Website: walmart
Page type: payment
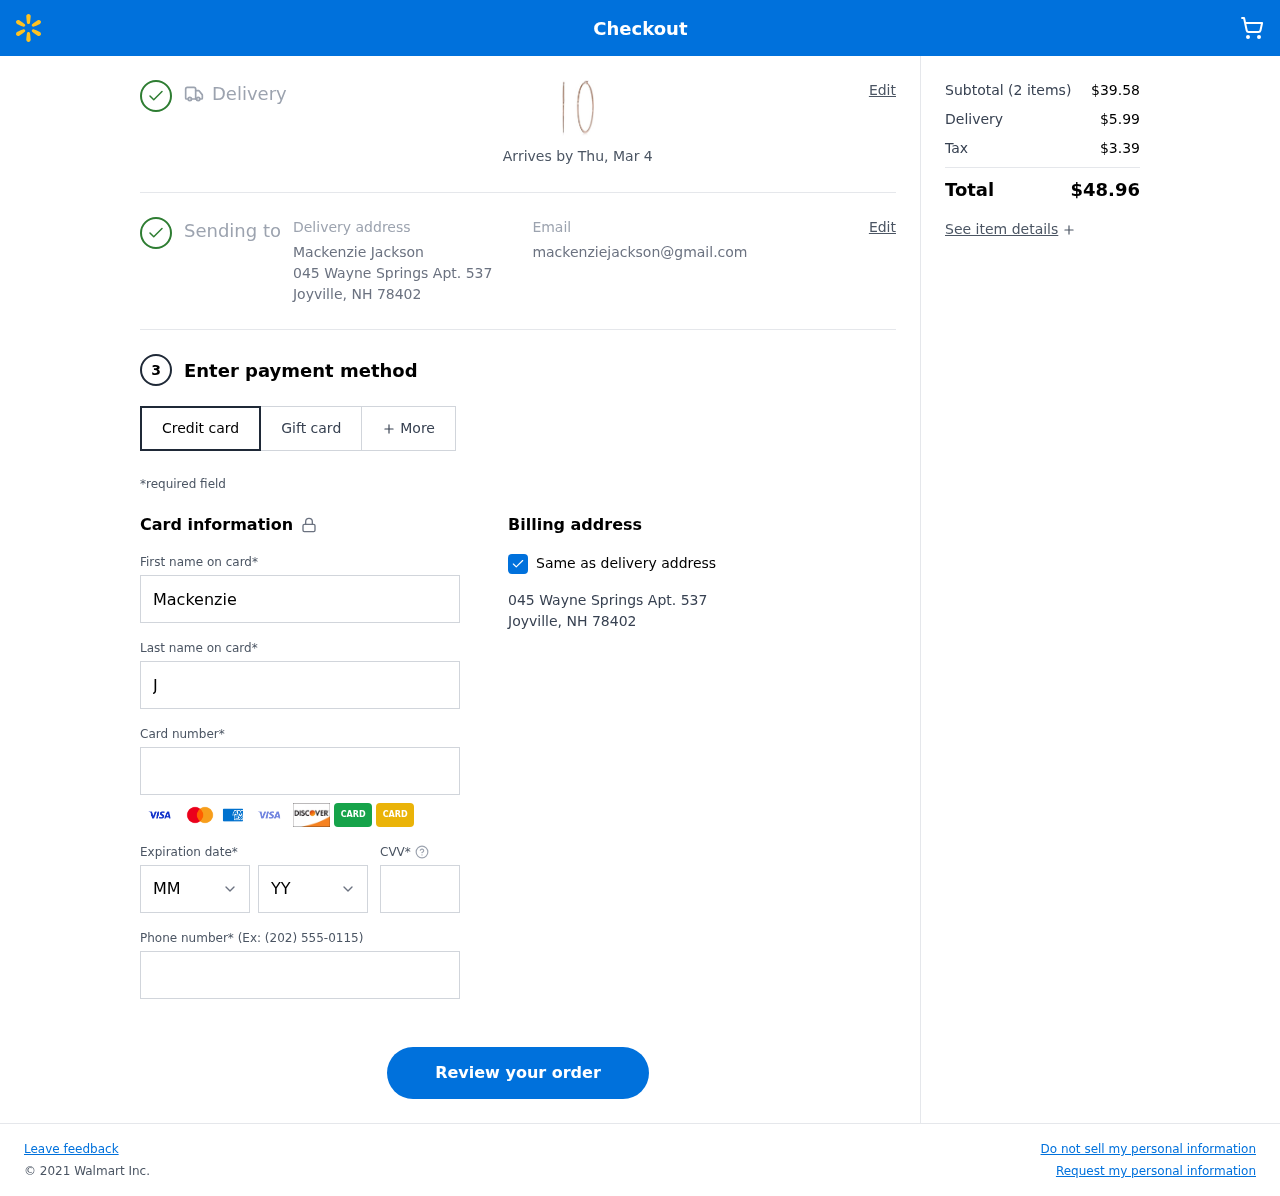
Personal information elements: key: PII_CARD_CVV
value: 8467
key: PII_CARD_EXPIRY_MONTH
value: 08
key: PII_CARD_EXPIRY_YEAR
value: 30
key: PII_CARD_NUMBER
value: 3795 1465 8859 734
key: PII_CITY
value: Joyville
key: PII_EMAIL
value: mackenziejackson@gmail.com
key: PII_FIRSTNAME
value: Mackenzie
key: PII_FULLNAME
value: Mackenzie Jackson
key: PII_LASTNAME
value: Jackson
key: PII_PHONE
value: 3758160213
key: PII_POSTCODE
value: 78402
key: PII_STATE_ABBR
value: NH
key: PII_STREET
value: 045 Wayne Springs Apt. 537
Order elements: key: ORDER_DELIVERY_DATE
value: Arrives by Thu, Mar 4
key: ORDER_NUM_ITEMS
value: (2 items)
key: ORDER_SUBTOTAL
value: $39.58
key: ORDER_SHIPPING_COST
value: $5.99
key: ORDER_TAX
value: $3.39
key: ORDER_TOTAL
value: $48.96